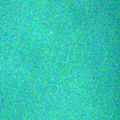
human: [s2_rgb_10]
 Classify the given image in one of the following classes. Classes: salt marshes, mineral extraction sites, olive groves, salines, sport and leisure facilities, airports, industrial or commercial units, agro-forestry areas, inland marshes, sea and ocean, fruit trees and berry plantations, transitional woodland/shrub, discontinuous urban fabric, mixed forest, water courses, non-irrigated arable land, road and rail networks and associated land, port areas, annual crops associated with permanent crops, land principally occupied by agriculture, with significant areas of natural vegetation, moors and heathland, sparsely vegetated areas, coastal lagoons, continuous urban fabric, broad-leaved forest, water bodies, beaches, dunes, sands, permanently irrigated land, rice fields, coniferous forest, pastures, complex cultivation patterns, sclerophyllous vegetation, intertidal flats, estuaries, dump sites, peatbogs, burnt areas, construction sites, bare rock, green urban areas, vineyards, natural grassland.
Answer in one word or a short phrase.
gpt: sea and ocean